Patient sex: M
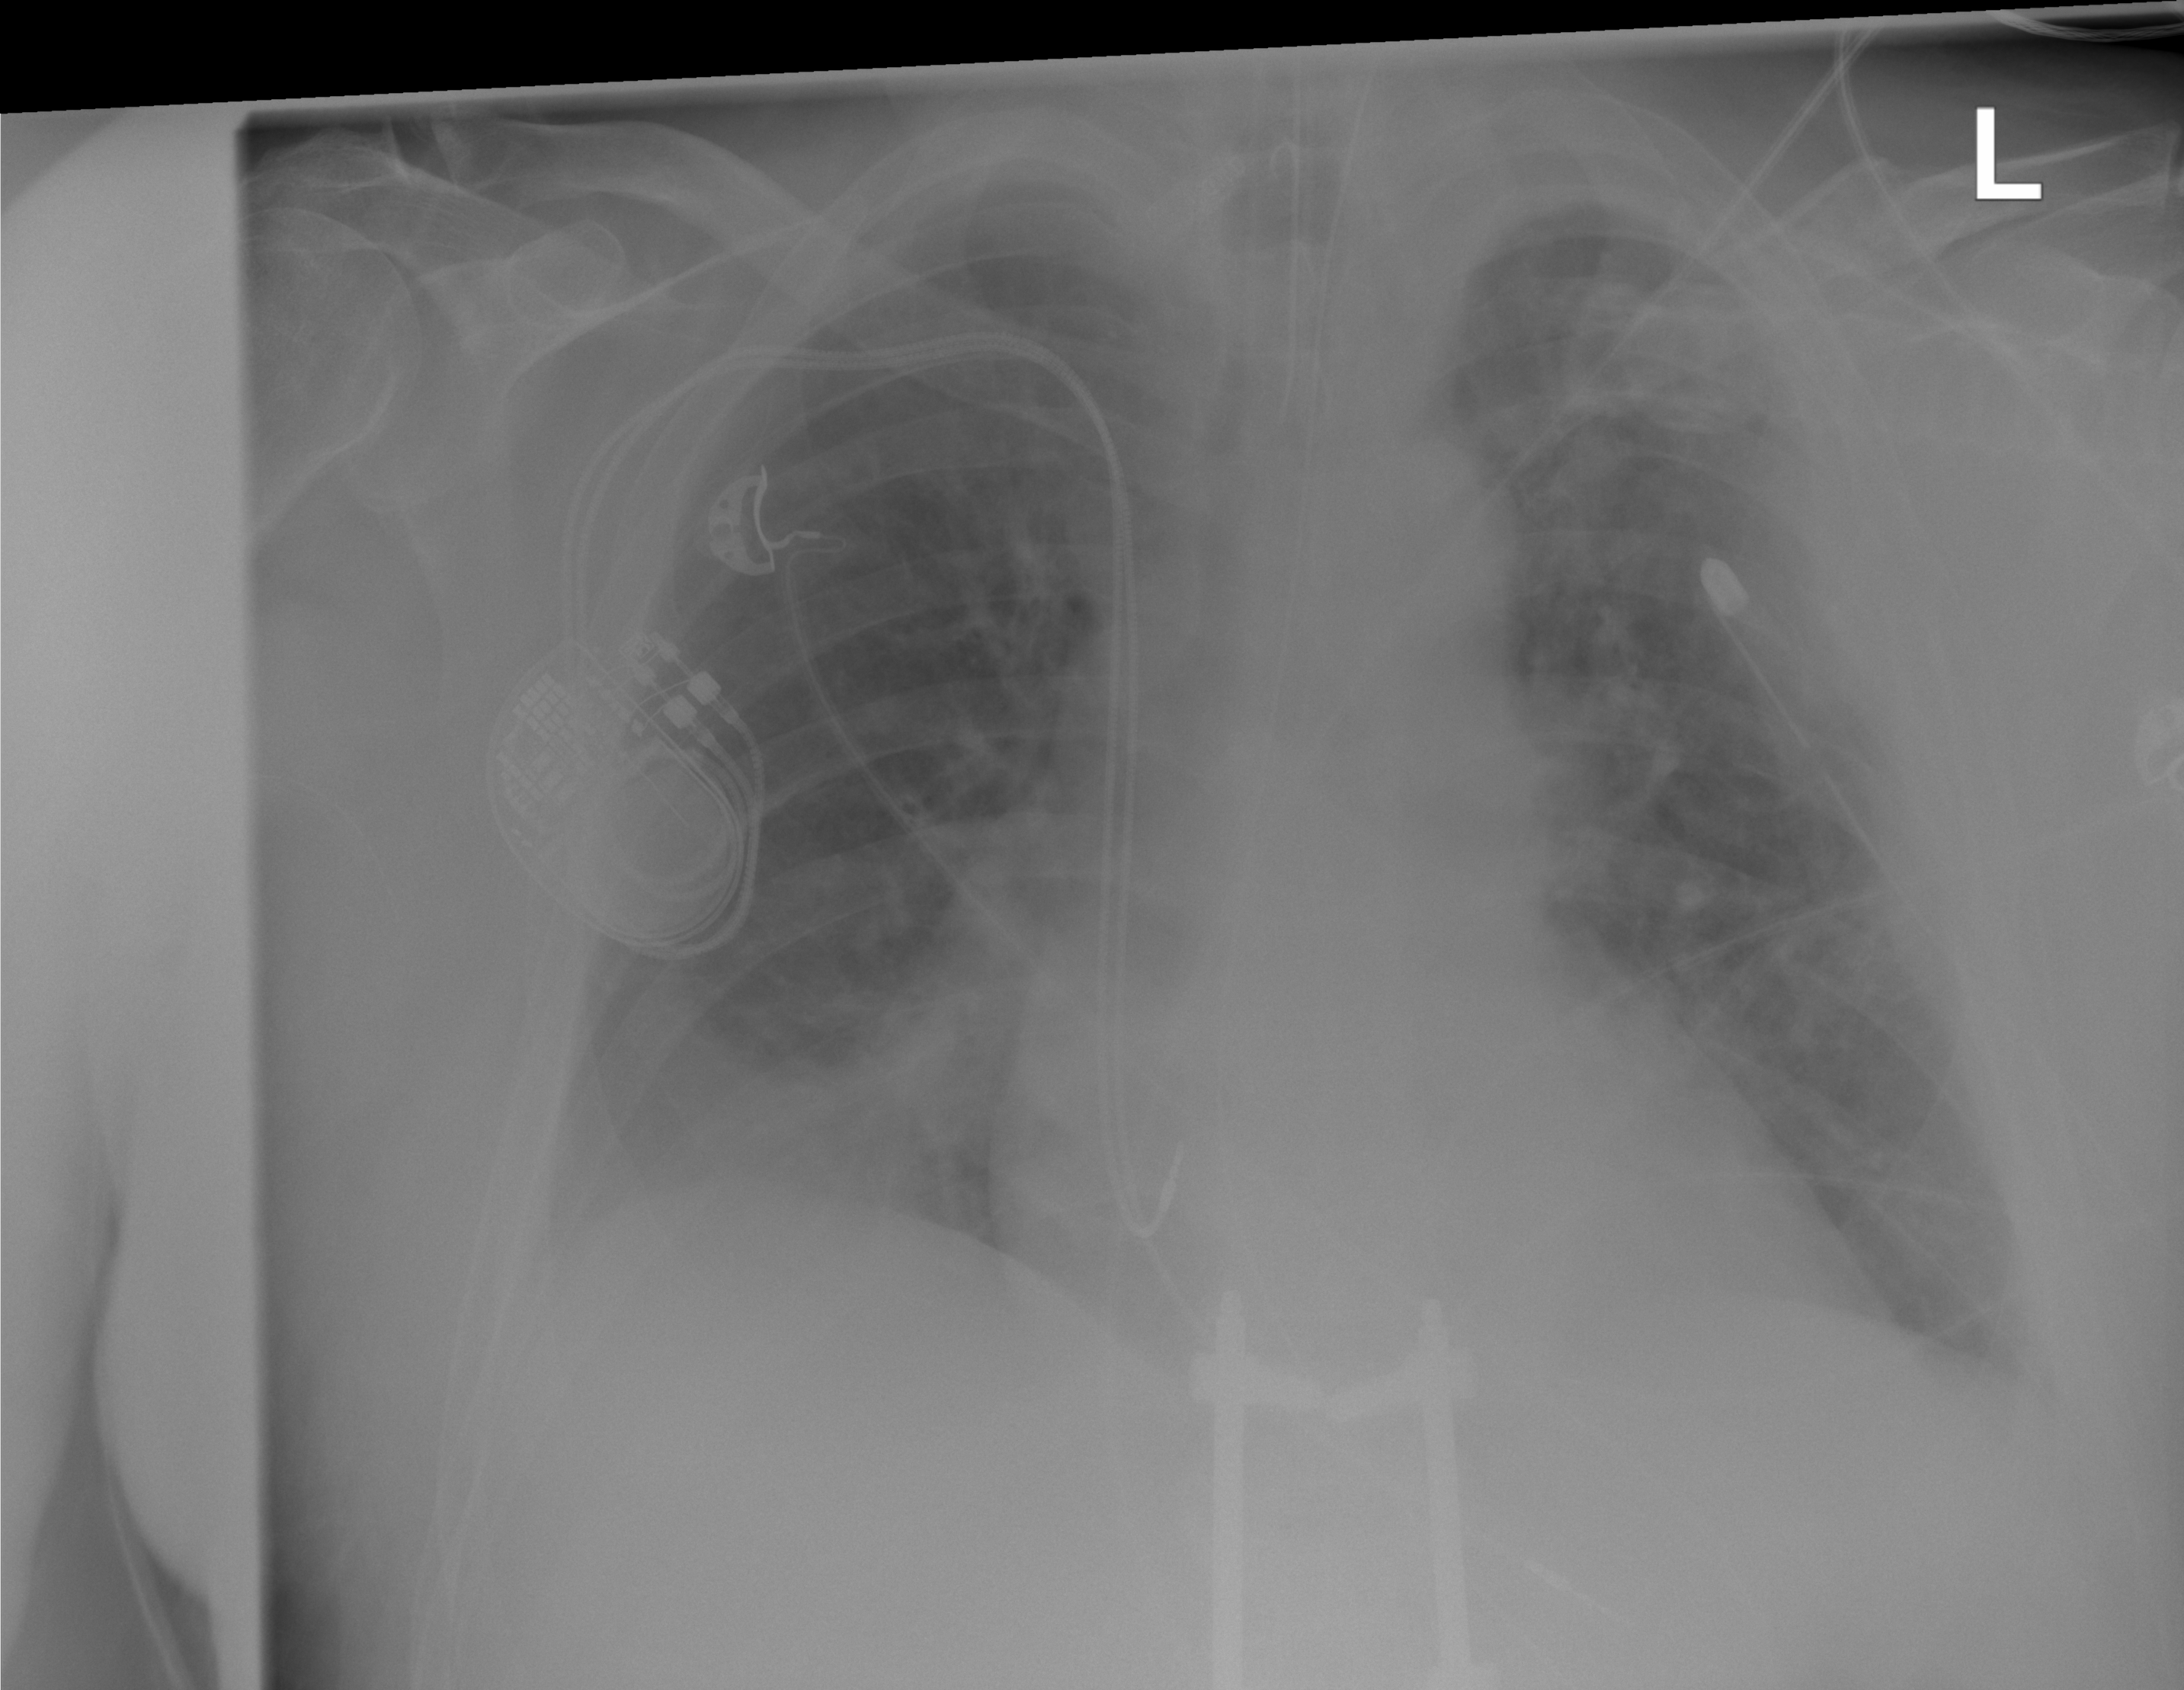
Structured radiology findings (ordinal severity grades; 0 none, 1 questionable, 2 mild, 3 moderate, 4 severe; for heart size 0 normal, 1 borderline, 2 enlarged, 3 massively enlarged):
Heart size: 2
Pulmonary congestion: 0
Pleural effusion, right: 2
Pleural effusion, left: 2
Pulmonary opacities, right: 1
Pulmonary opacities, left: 2
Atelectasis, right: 2
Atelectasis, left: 2